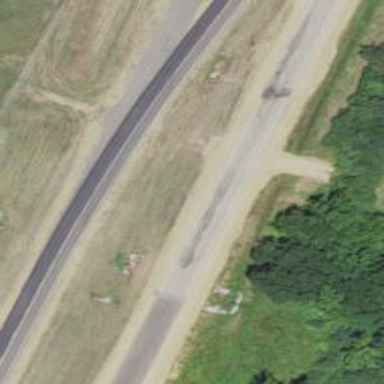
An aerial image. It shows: Primary highway with asphalt surface and dual carriageway.